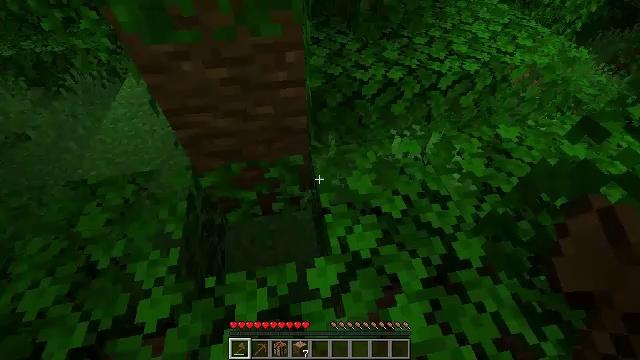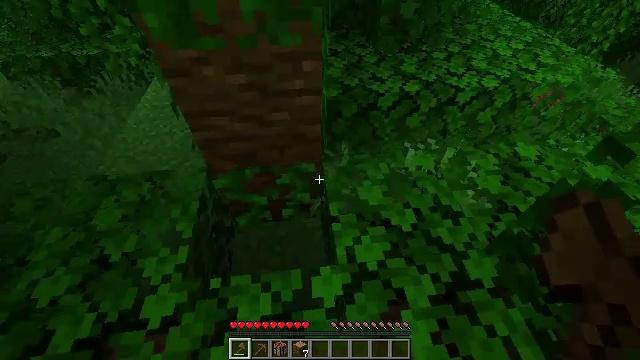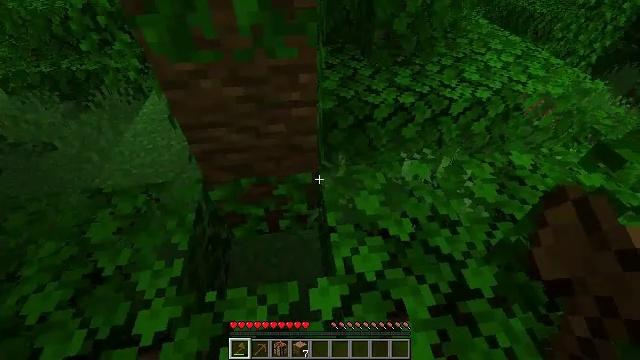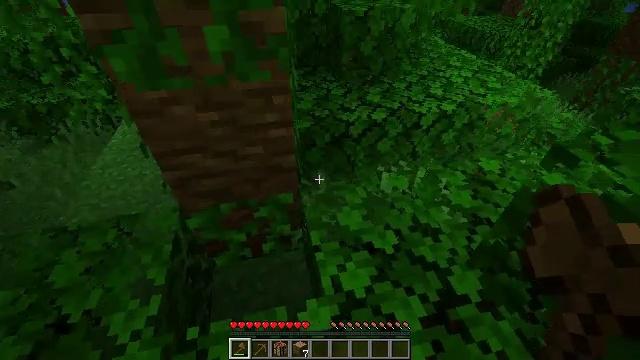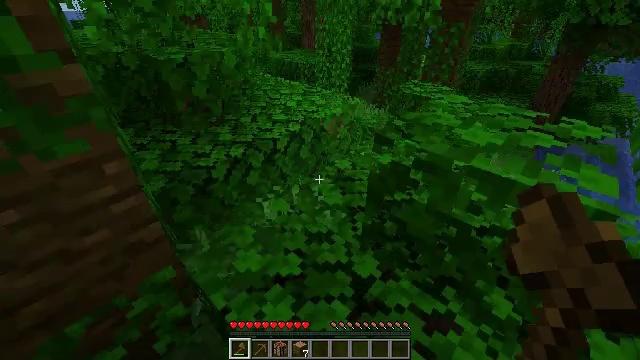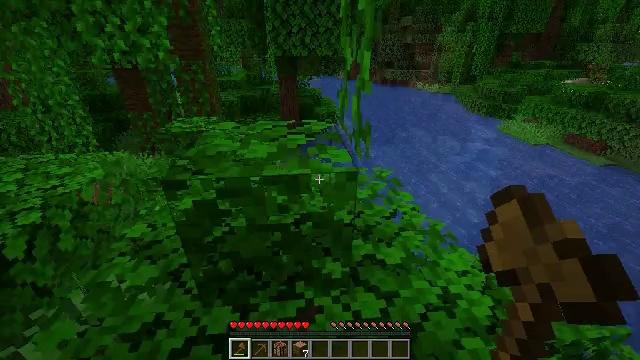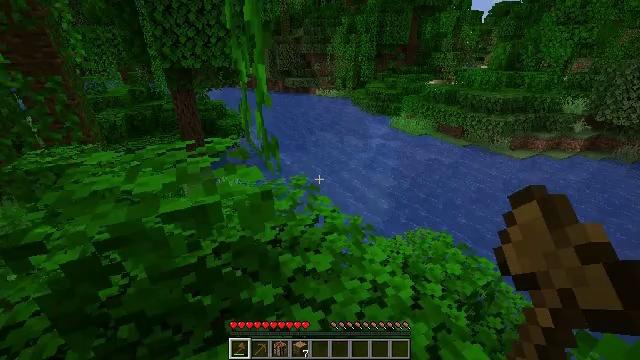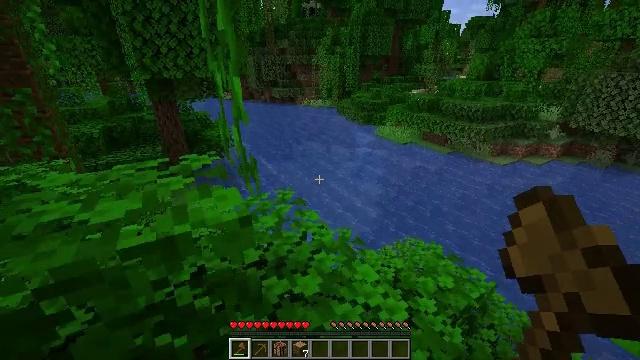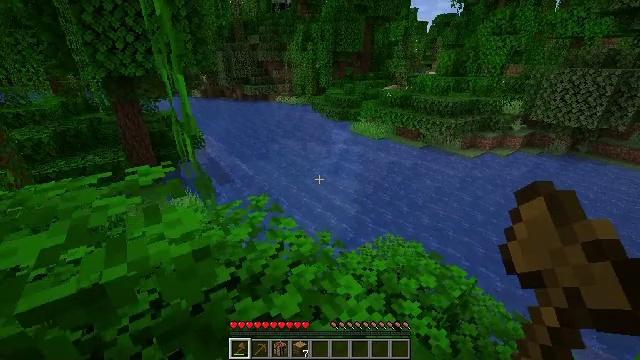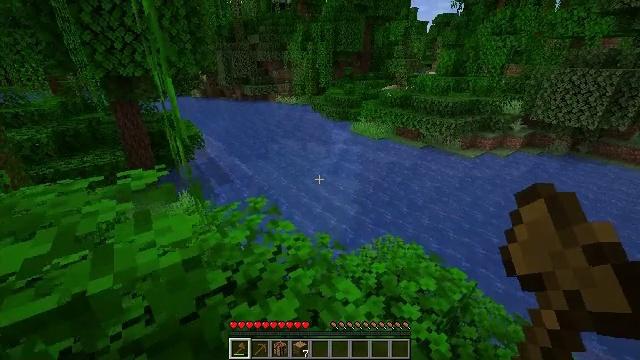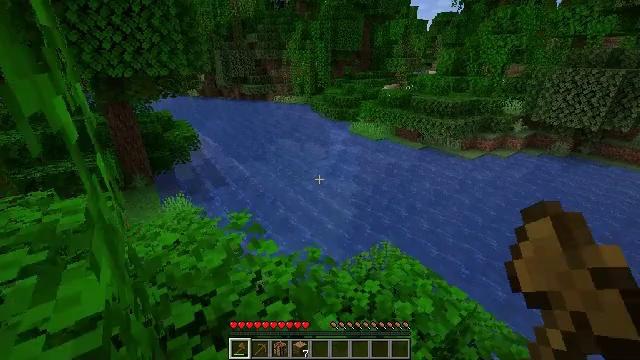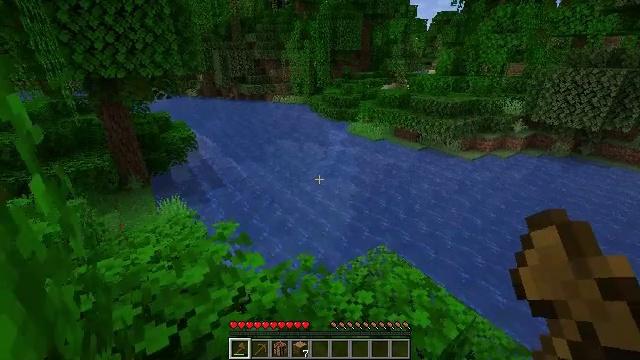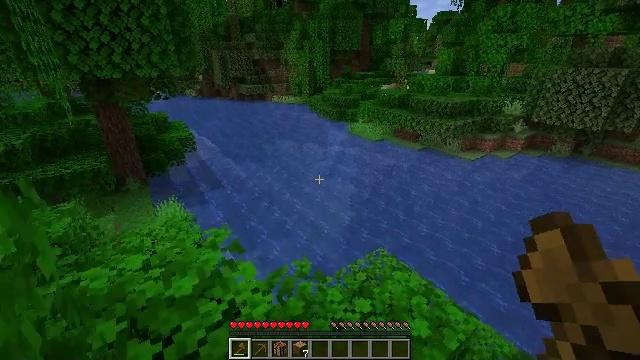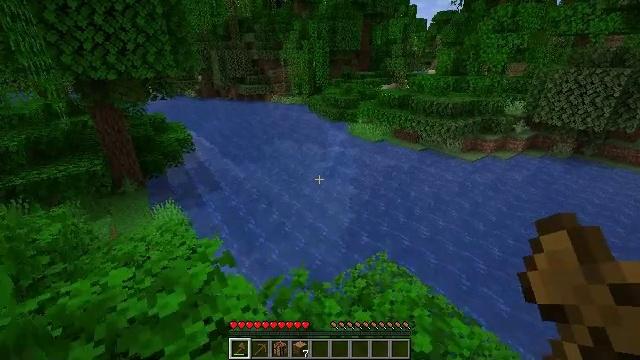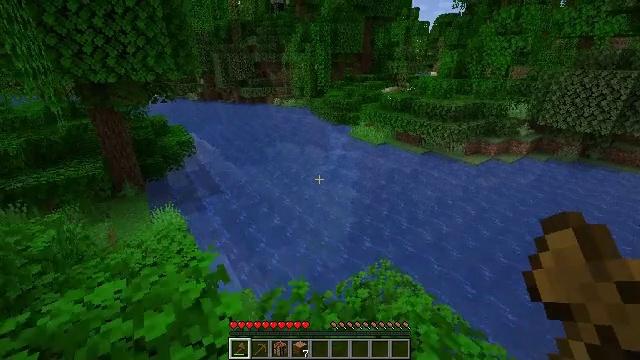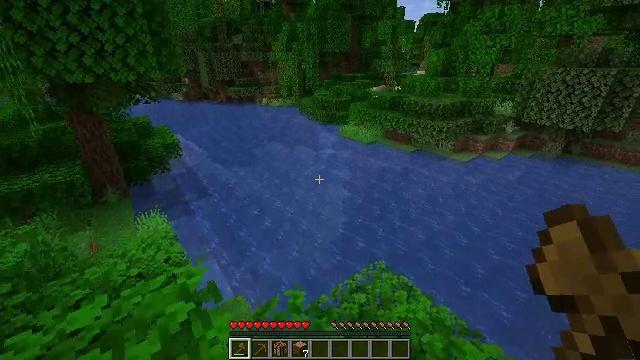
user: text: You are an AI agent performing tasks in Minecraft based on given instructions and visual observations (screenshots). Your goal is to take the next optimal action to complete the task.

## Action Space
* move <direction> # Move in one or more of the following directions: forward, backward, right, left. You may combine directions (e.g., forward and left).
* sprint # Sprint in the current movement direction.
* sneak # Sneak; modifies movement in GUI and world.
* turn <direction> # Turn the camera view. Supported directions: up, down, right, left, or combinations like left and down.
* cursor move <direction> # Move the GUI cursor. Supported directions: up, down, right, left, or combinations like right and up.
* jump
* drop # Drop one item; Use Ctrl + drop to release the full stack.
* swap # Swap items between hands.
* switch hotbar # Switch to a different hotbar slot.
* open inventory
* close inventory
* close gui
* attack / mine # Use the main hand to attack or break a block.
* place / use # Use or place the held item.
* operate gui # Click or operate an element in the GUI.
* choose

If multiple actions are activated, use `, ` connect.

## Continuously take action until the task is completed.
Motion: motion action
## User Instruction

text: Gather grass by holding the left mouse button.
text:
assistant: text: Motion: turn left and up
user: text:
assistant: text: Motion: turn up
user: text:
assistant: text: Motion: turn right and up
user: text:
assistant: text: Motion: turn right and up
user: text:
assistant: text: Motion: turn right and up
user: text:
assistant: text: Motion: move forward, turn right and up
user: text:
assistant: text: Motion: move forward, turn right and up
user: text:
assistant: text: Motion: move forward, turn right
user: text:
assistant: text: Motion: move forward and move right
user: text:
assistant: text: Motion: move forward and move right
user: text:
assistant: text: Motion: move forward and move right
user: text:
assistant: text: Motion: move forward
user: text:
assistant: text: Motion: move forward
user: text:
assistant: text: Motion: move forward and move left
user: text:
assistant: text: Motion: move forward and move left, turn right
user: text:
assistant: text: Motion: move forward and move left
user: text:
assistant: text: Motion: move forward and move left, turn down
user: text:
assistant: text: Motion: move forward and move left
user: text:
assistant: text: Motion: move forward and move left, turn left
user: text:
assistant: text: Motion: move forward and move left, turn left and up
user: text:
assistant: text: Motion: move forward and move left, turn left and up
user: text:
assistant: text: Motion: move forward and move left
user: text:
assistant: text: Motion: move forward
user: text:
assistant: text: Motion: move forward
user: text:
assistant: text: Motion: move forward
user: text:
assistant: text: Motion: move forward, turn left
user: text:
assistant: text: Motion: move forward, turn left
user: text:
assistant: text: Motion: move forward, turn left
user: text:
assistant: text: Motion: move forward, turn left and down
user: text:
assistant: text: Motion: move forward